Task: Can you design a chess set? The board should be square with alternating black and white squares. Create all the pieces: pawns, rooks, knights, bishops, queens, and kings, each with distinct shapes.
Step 3145:
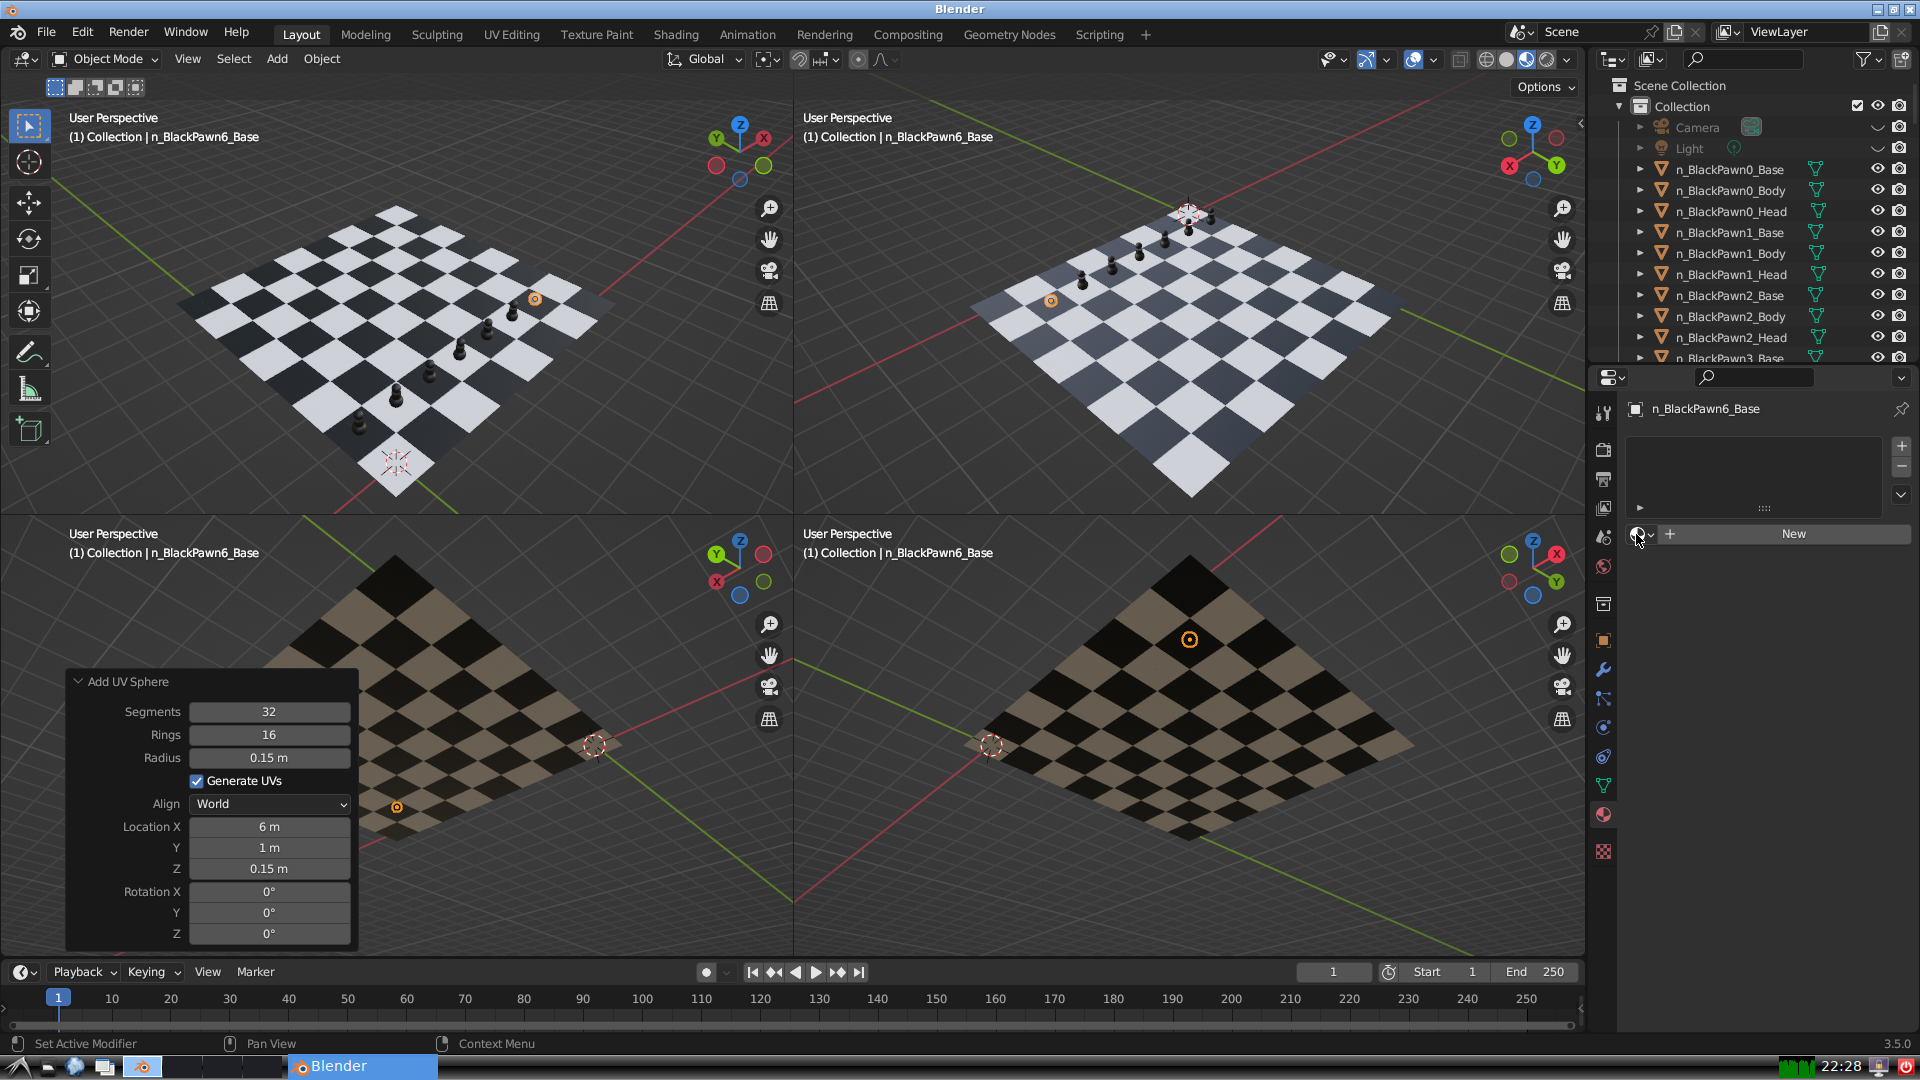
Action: click: no